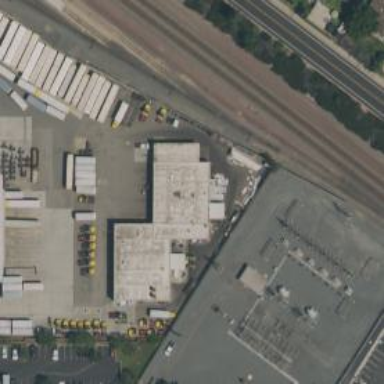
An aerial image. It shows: Warehouse building.